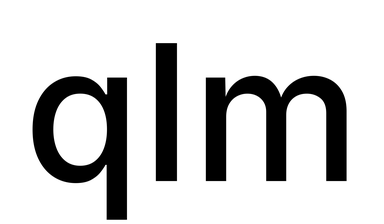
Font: Inter_Medium